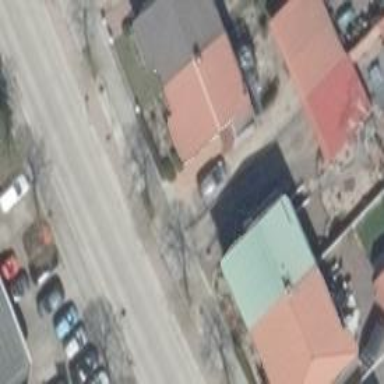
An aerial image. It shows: Street lined with deciduous broadleaved trees.